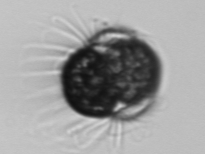
Label: Mesodinium